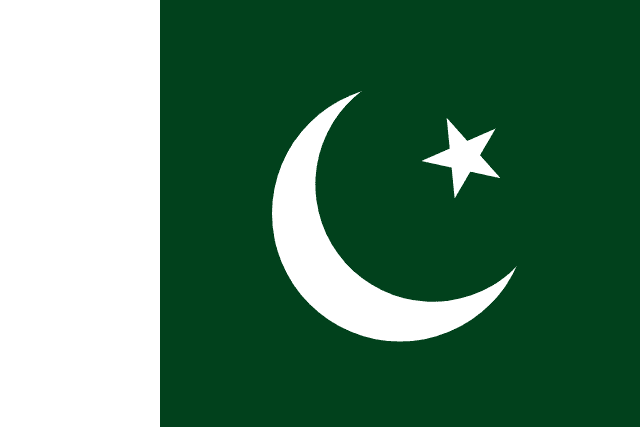
Country: Pakistan
Country code: pk